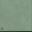
Piece: xx